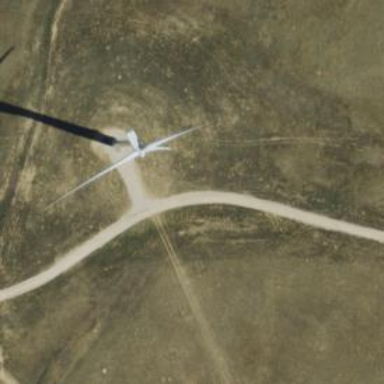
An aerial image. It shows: Road designated for service vehicles specifically for accessing wind farm.